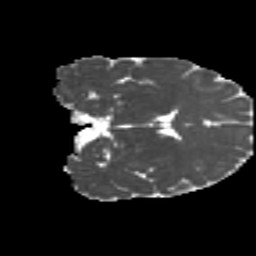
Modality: MD
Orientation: coronal
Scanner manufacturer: siemens
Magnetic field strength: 3 T
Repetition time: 4.16 s
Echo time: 0.0806 s